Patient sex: M
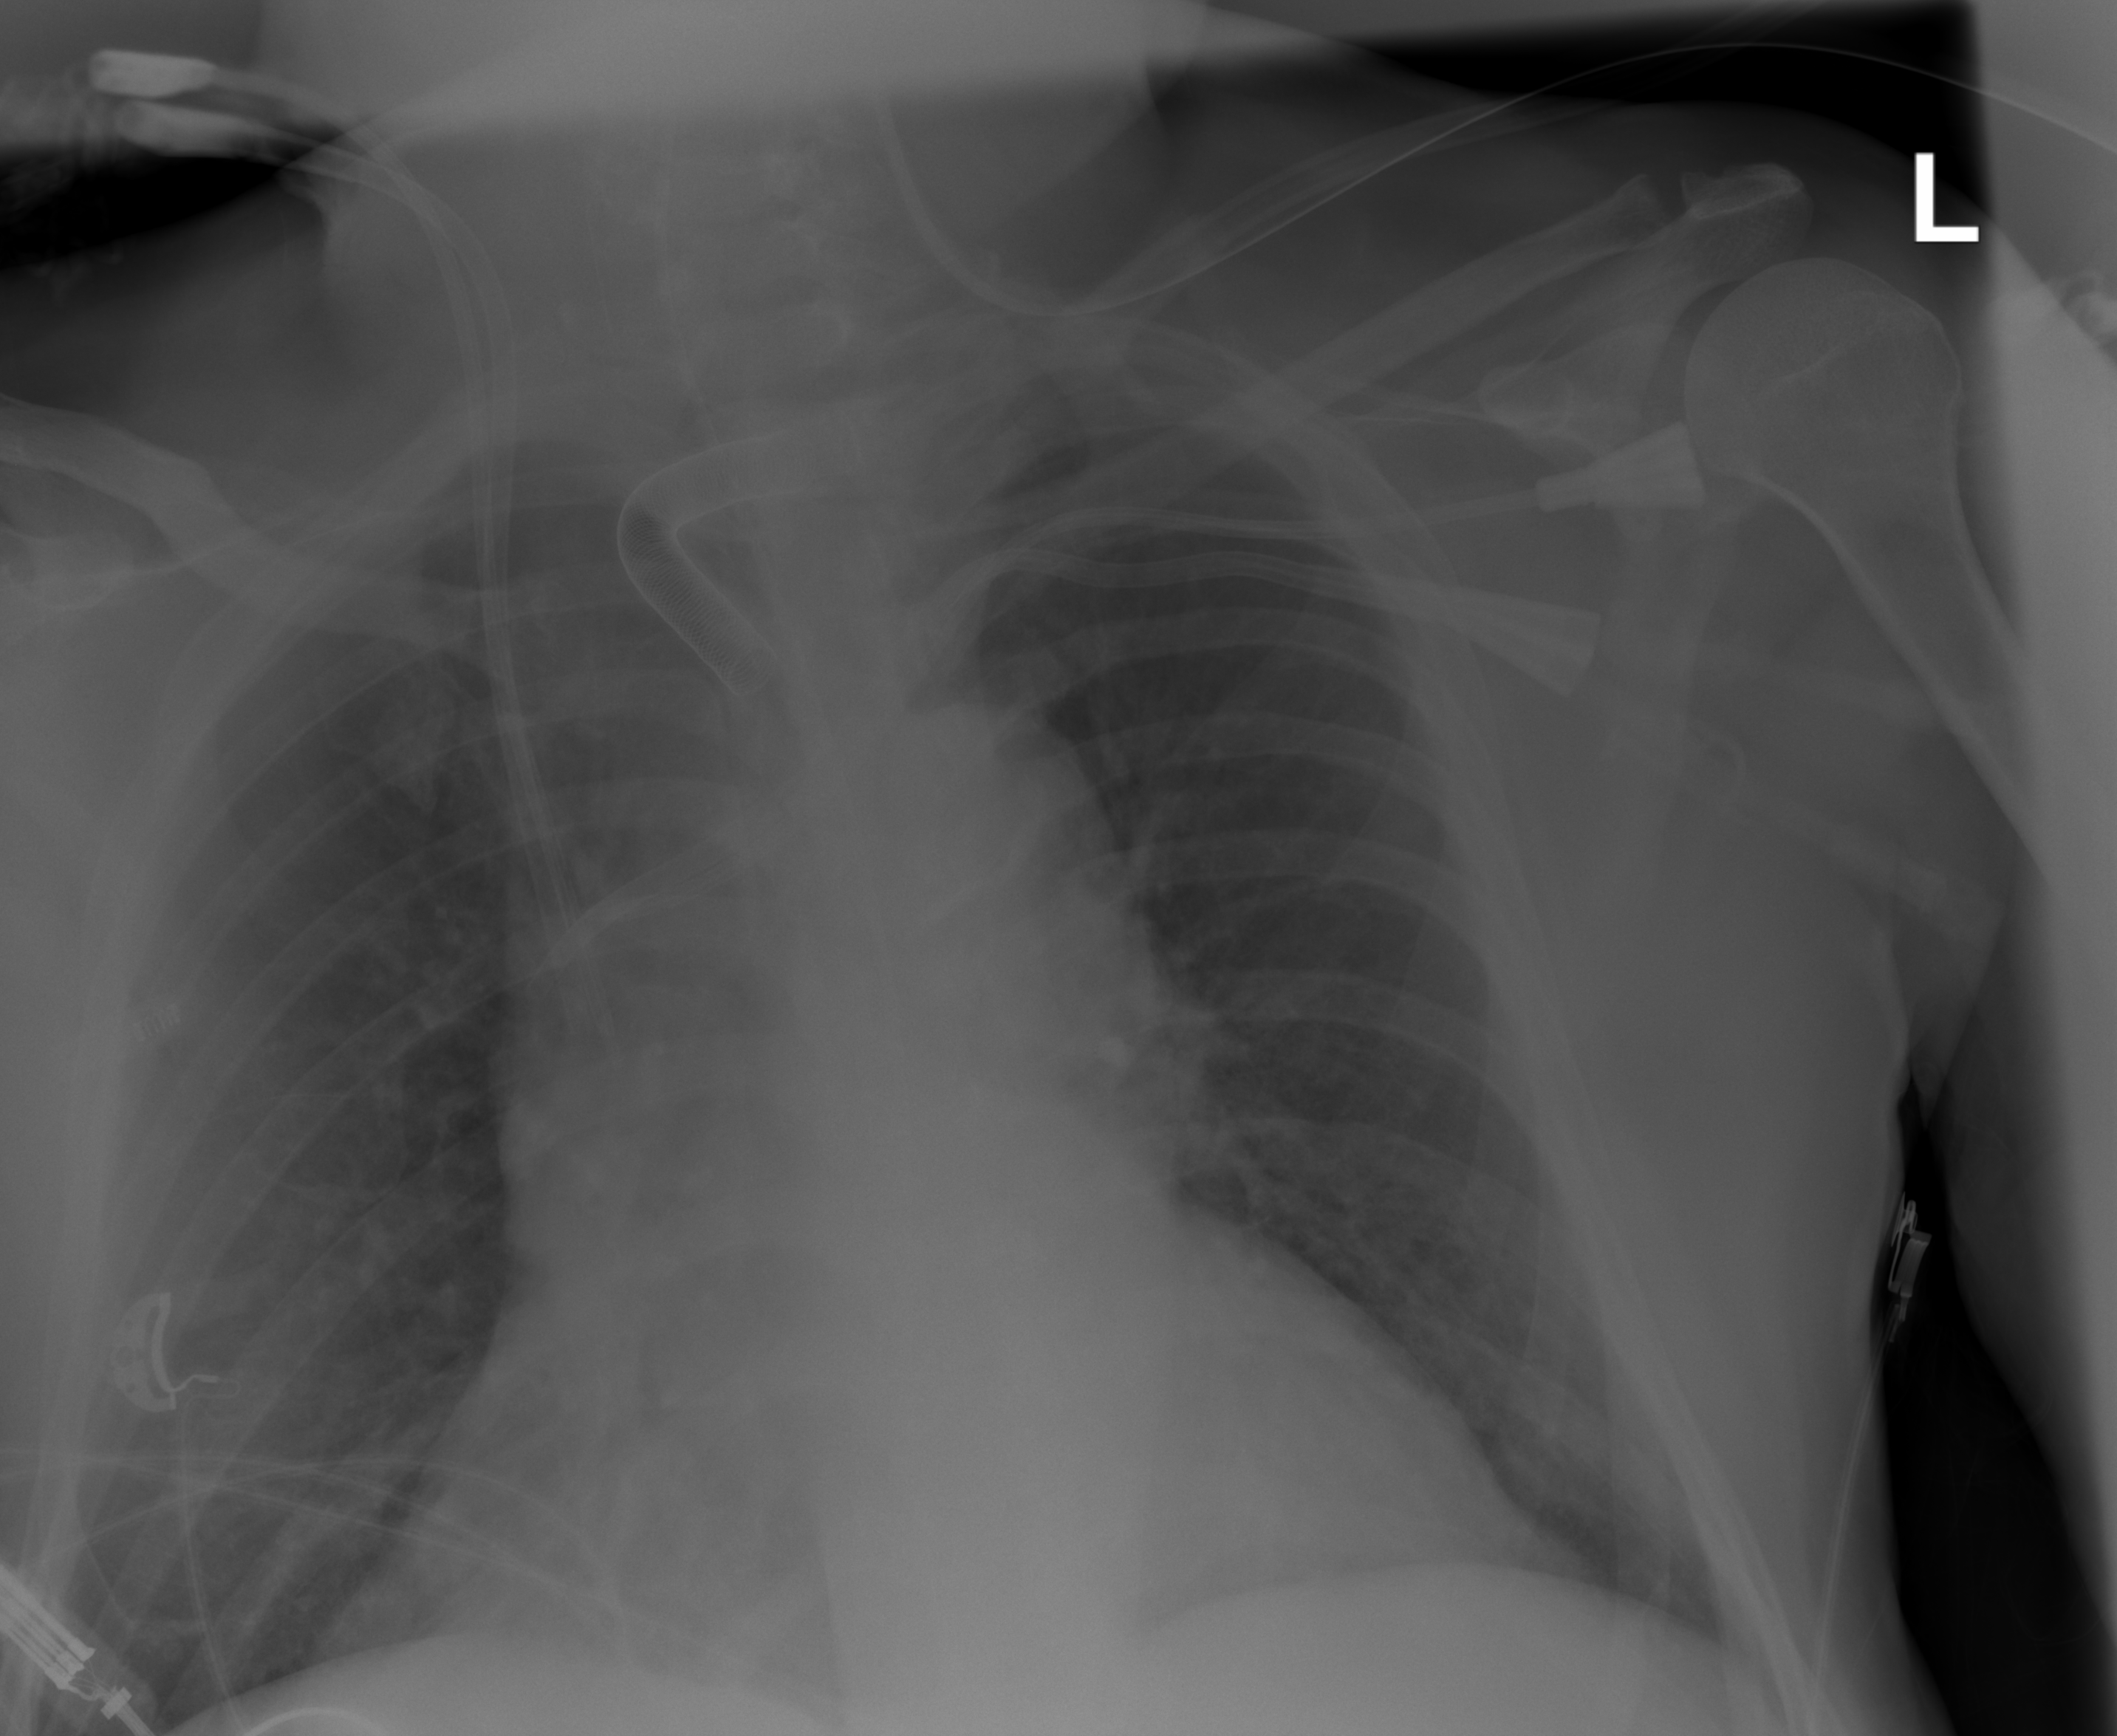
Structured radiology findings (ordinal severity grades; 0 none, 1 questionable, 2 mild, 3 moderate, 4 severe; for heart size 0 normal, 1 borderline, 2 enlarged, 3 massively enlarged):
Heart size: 2
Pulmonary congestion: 0
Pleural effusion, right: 0
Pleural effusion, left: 0
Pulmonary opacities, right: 0
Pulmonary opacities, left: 0
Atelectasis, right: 0
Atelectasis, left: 0